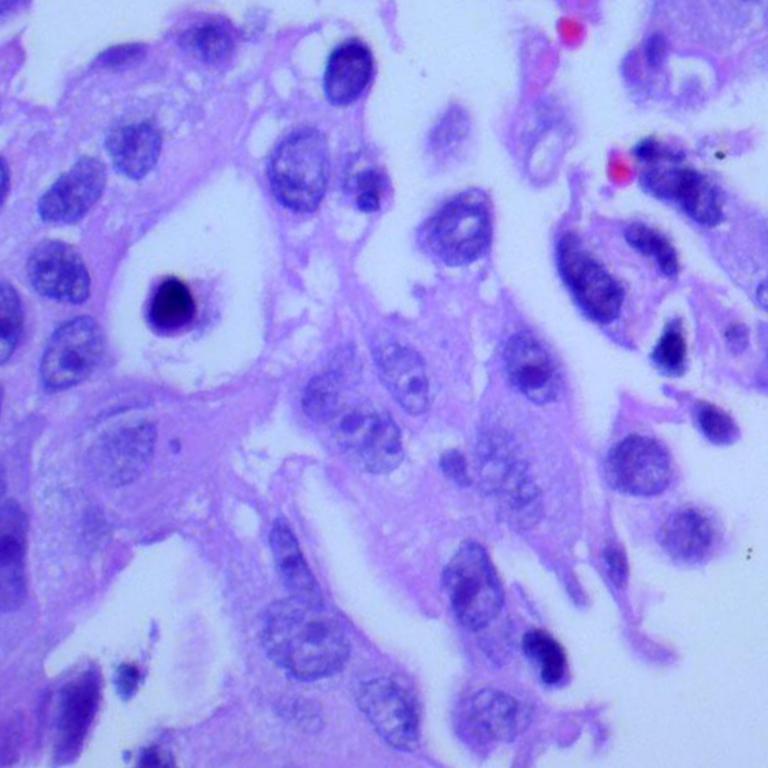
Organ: lung
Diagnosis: adenocarcinomas